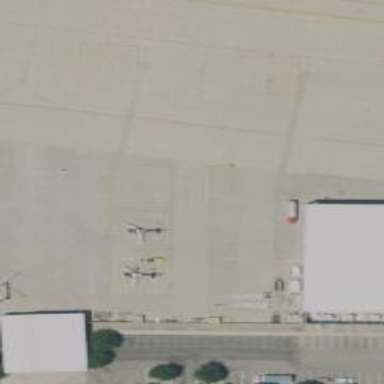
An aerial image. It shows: Image showing helipad at airport.